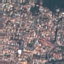
Land use / land cover class: Residential